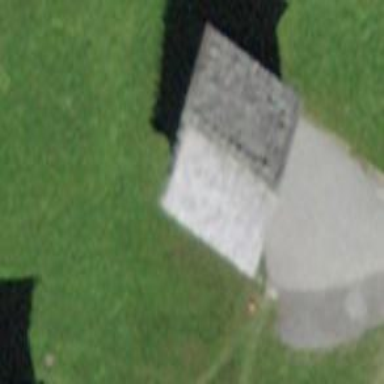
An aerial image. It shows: Building with tile roof.